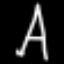
Label: The Eiffel Tower